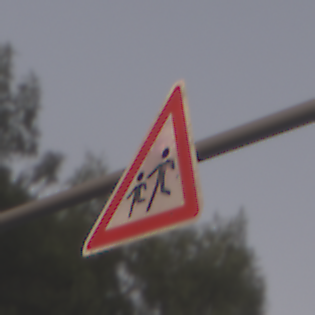
Verkehrszeichen: KinderRechts
Umgebung: Outdoor, Nature
Tageszeit: SunriseSunset
Wetter: Clear
Licht: Natural
Jahreszeit: NotSpecified
Kontrast: LowContrast